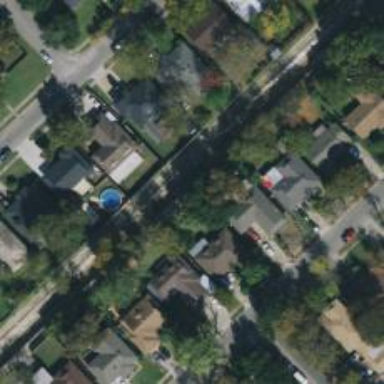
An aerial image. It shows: Alley classified as service road.